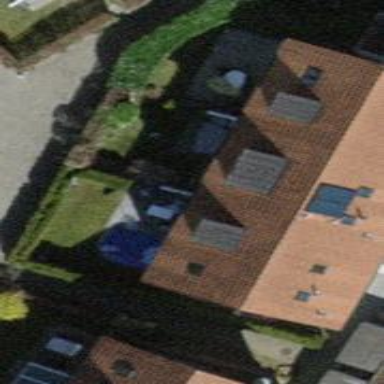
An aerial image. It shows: Terrace building.